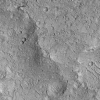
Atmospheric dust classification: not_dusty